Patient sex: F
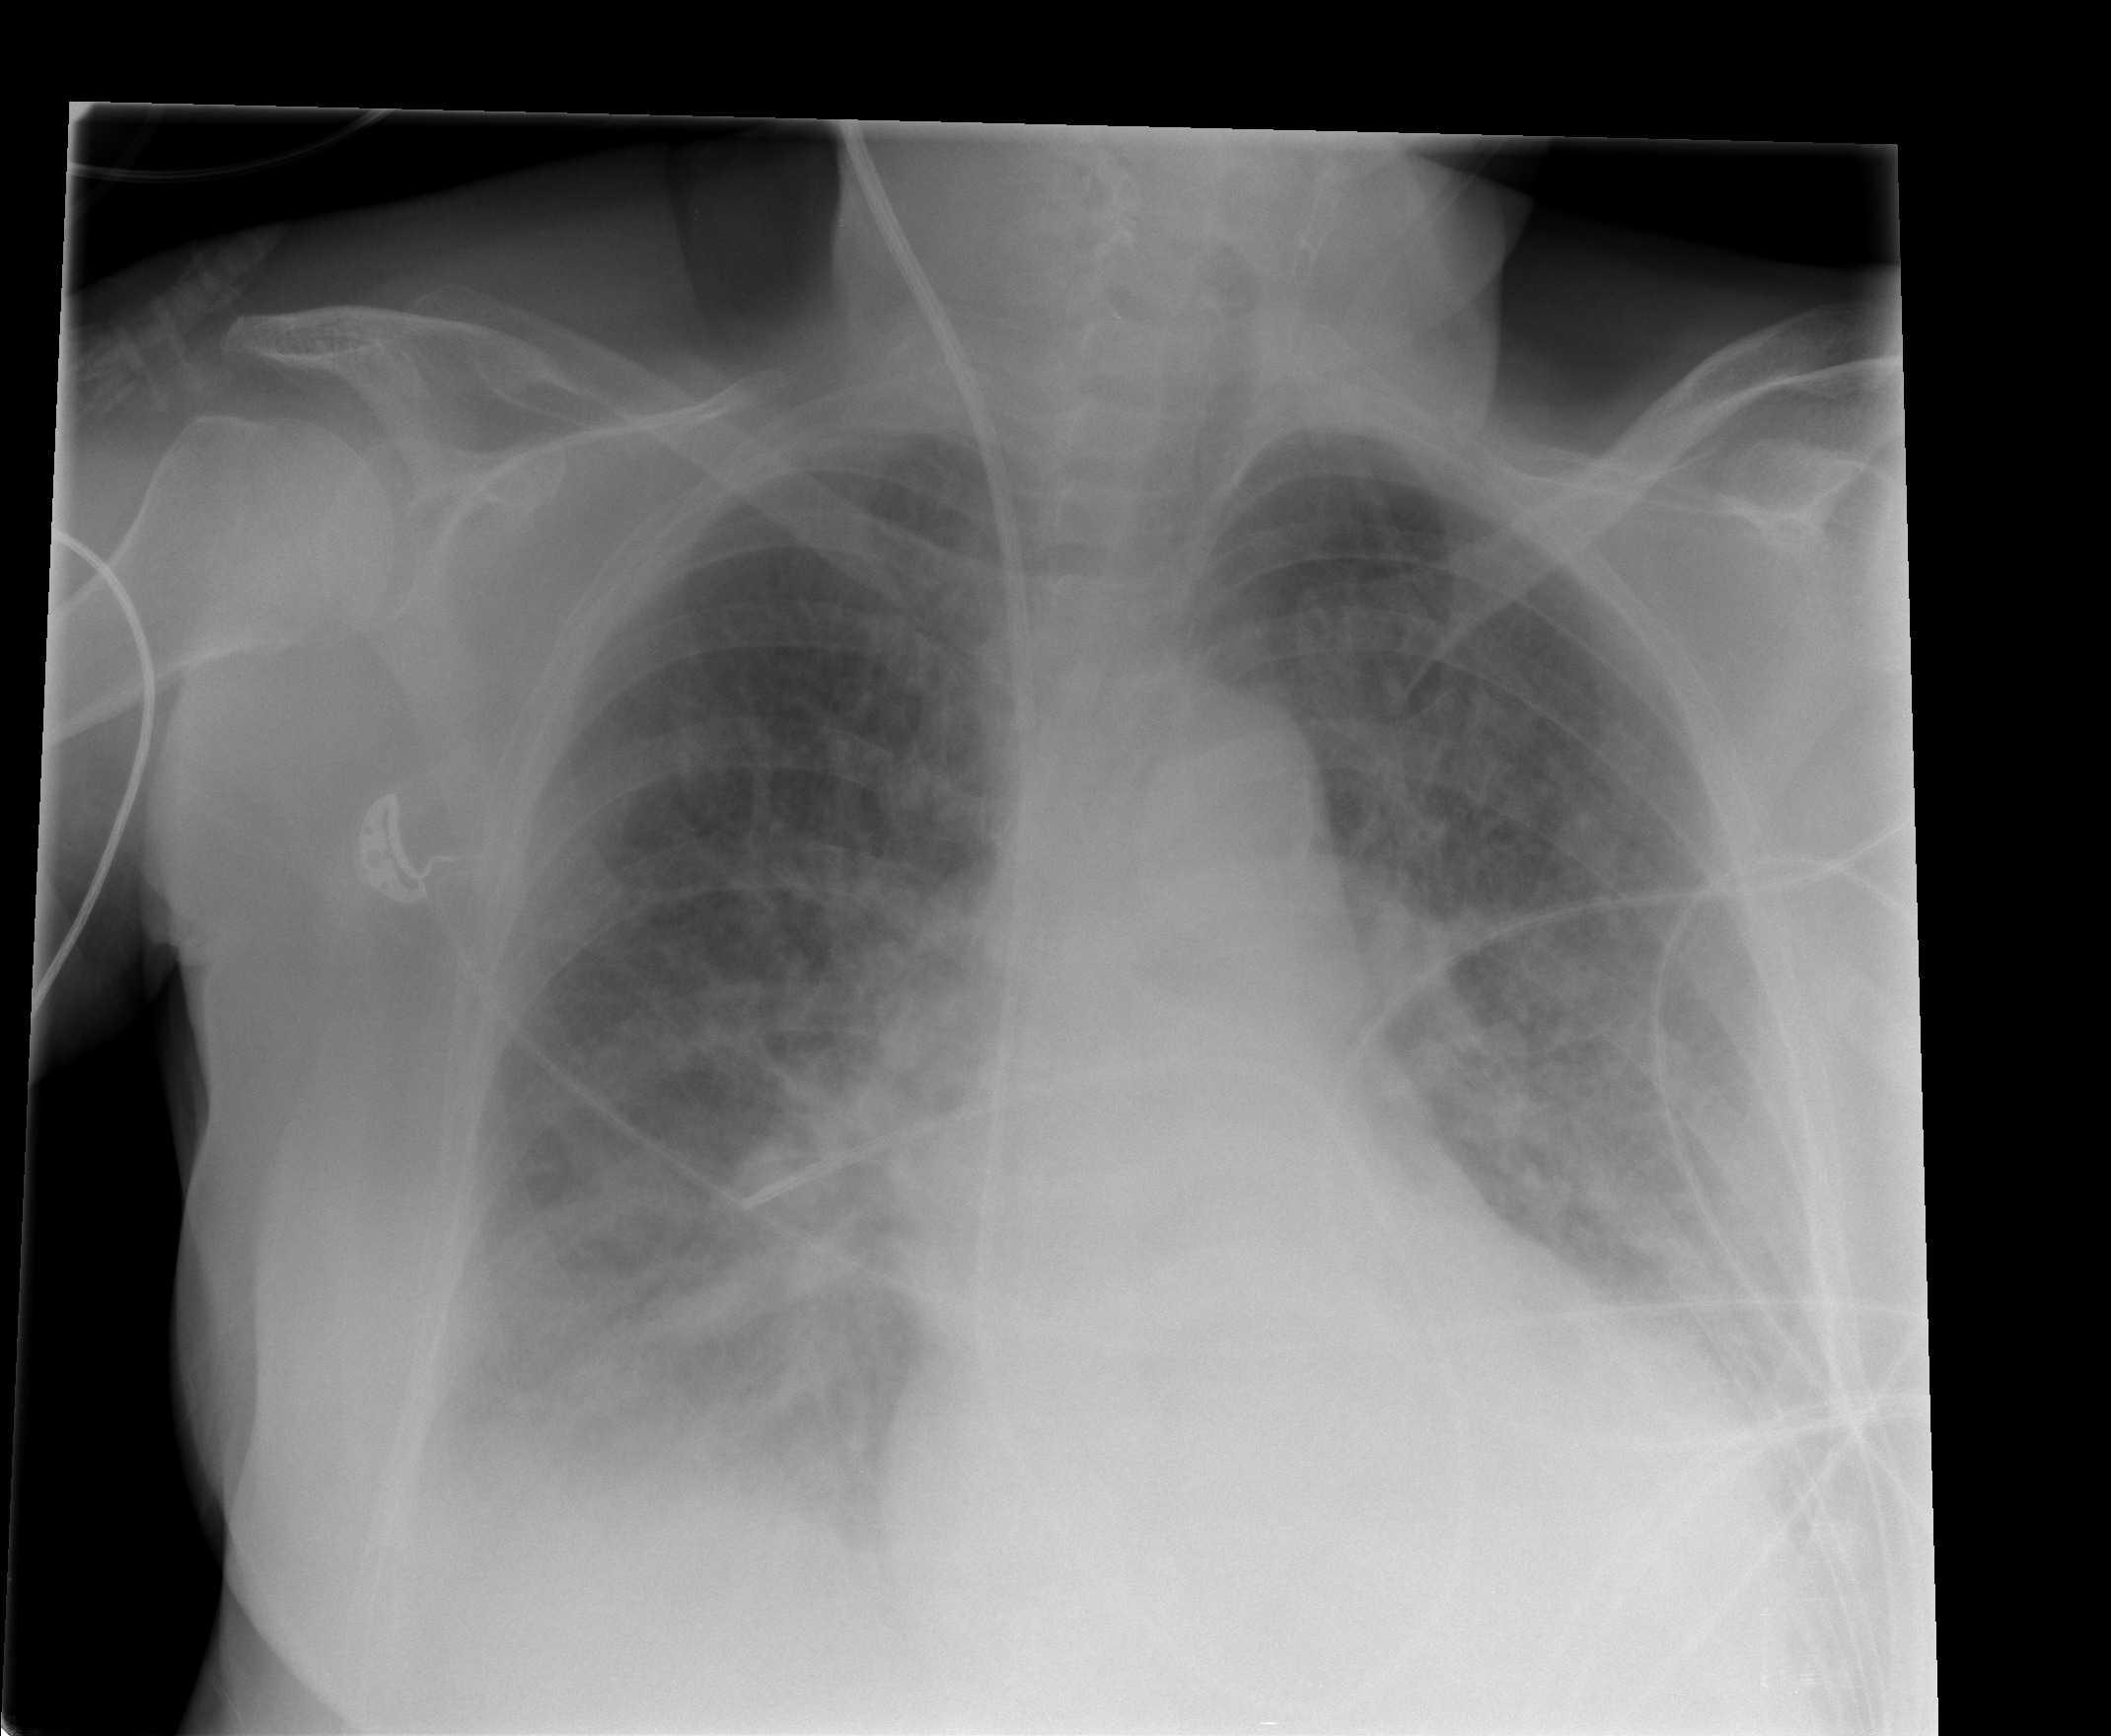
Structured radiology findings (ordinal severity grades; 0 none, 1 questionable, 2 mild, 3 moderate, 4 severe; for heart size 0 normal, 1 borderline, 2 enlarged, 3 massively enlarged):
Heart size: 2
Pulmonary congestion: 3
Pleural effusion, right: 2
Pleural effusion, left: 2
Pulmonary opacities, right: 2
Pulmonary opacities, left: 2
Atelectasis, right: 3
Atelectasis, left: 3